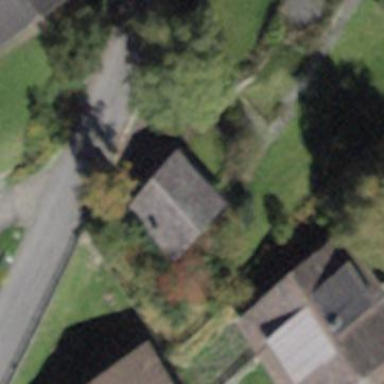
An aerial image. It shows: Garage building.